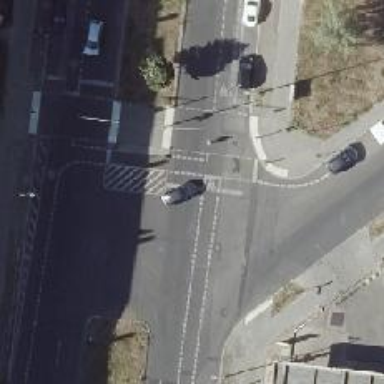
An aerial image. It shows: Road with traffic signals.